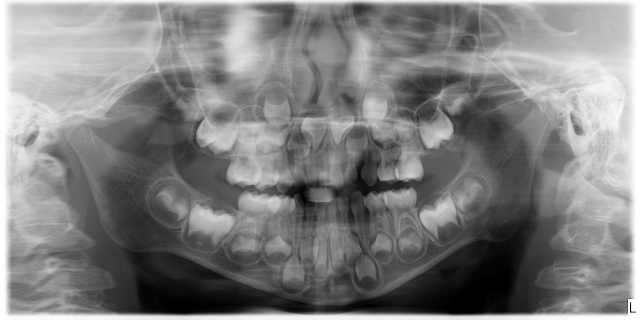
child